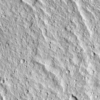
Label: not_dusty